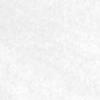
Label: no_change